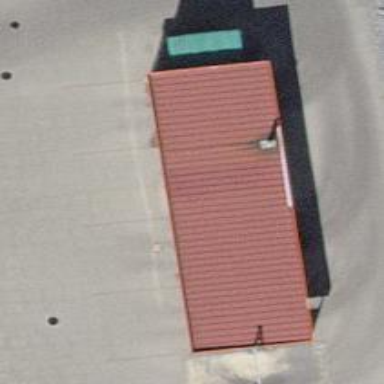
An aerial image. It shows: Car wash facility.